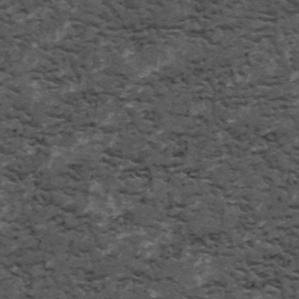
Label: frost